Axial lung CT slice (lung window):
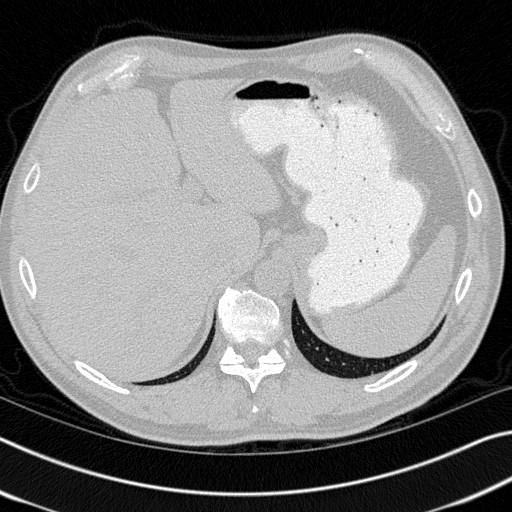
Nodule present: no